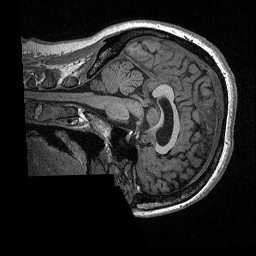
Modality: T1w
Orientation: sagittal
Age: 35
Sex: female
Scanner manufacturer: siemens
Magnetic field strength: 3 T
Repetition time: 2.3 s
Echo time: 0.00298 s